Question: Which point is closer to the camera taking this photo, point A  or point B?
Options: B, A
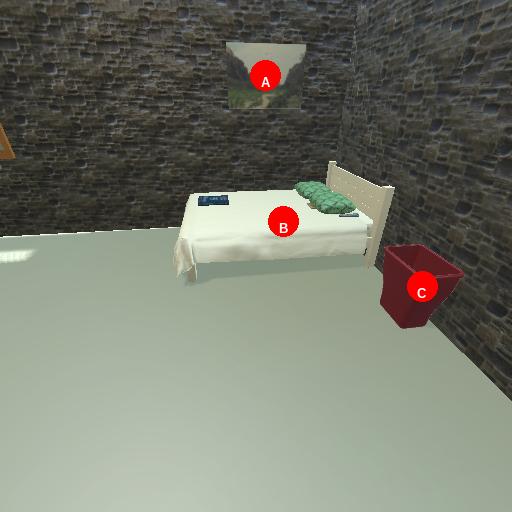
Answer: B